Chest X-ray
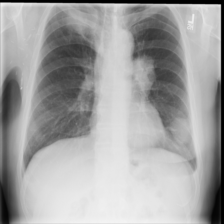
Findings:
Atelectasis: negative
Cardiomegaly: negative
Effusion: positive
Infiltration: negative
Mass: positive
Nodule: negative
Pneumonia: negative
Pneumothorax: negative
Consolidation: negative
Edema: negative
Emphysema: negative
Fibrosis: negative
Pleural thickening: negative
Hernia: negative